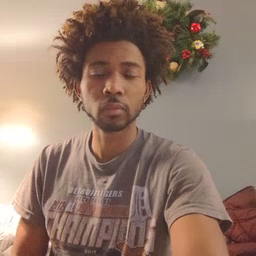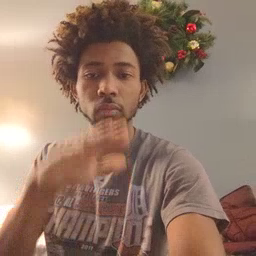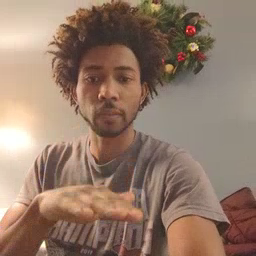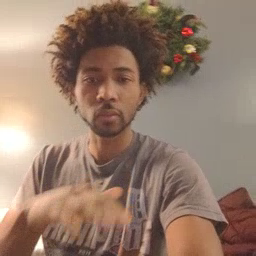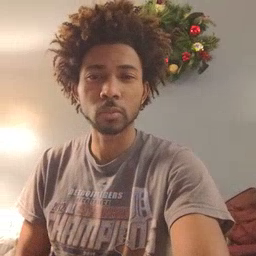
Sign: on